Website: lowes
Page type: customer-info-address
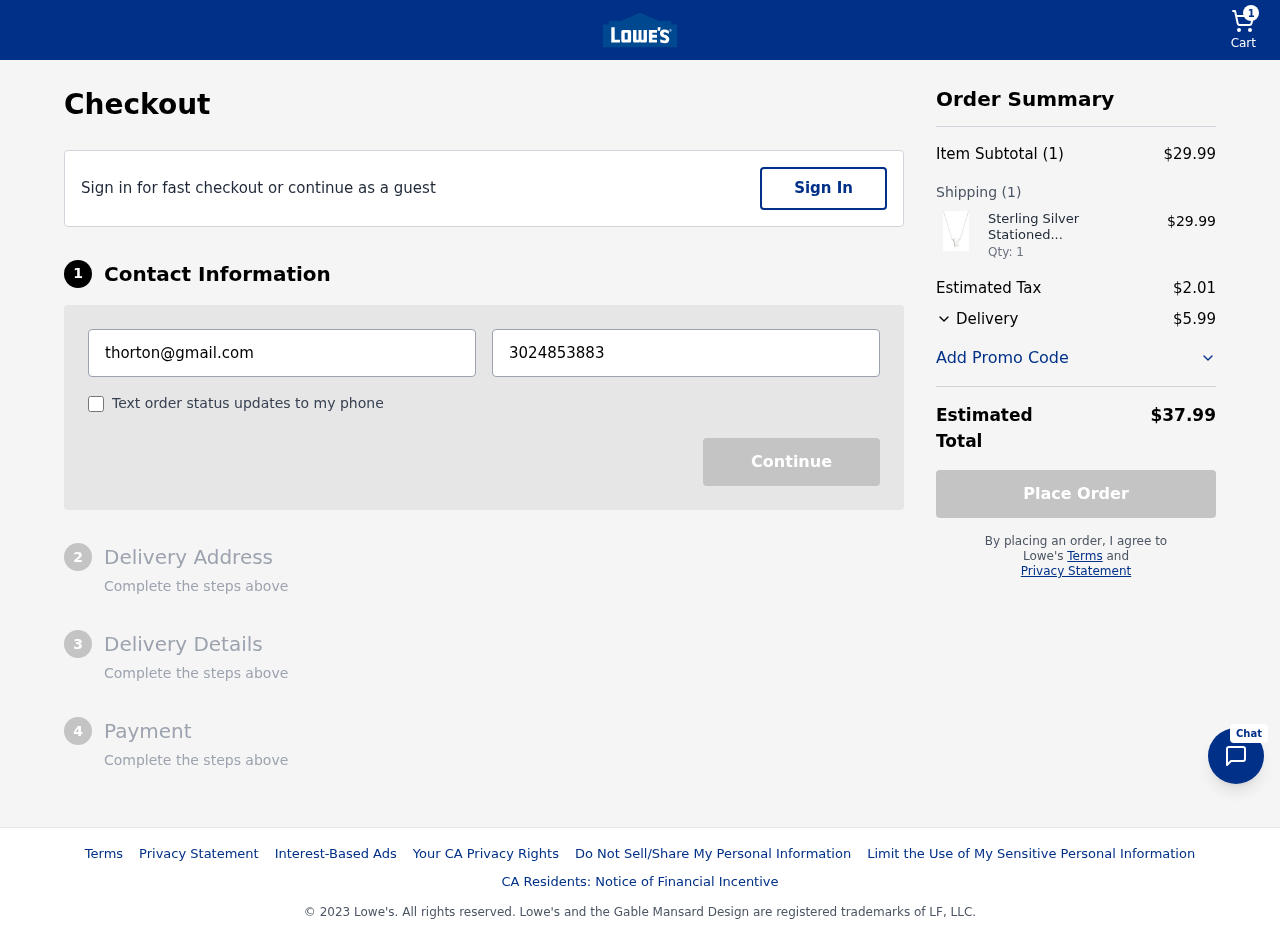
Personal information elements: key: PII_EMAIL
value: thorton@gmail.com
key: PII_PHONE
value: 3024853883
Product elements: key: PRODUCT1_NAME
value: Sterling Silver Stationed Mini State Minnesota Pendant Necklace, 16"+2" Extender
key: PRODUCT1_PRICE
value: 29.99
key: PRODUCT1_QUANTITY
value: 1
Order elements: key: ORDER_NUM_ITEMS
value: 1
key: ORDER_SUBTOTAL
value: $29.99
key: ORDER_NUM_ITEMS2
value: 1
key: ORDER_TAX
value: $2.01
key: ORDER_SHIPPING_COST
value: $5.99
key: ORDER_TOTAL
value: $37.99